Question: I want to remove a node "all" from my Firebase database.
This is my database structure:

It is a default generated node. I have not added it anywhere in the code. Below is my code to insert data into a Firebase database.
'''
protected void onCreate(Bundle savedInstanceState) {
super.onCreate(savedInstanceState);
setContentView(R.layout.login_details);
etemail_id = (EditText) findViewById(R.id.etEmailid);
etpassword = (EditText) findViewById(R.id.etPassword);
tvlogin_details = (TextView) findViewById(R.id.tvLoginDetails);
btback = (Button) findViewById(R.id.btBack);
mAuth = FirebaseAuth.getInstance();
btregister = (Button) findViewById(R.id.btRegister);
database=FirebaseDatabase.getInstance();
reference=database.getReference();
users=new Users();
btregister.setOnClickListener(new View.OnClickListener() {
@Override
public void onClick(View view) {
final String email = etemail_id.getText().toString().trim();
final String password = etpassword.getText().toString().trim();
if (TextUtils.isEmpty(email)) {
etemail_id.setError("Provide your Email first!");
etemail_id.requestFocus();
}
else if (TextUtils.isEmpty(password)) {
etpassword.setError("Enter Password!");
etpassword.requestFocus();
}
else if (!(email.isEmpty() && password.isEmpty())) {
mAuth.createUserWithEmailAndPassword(email, password).addOnCompleteListener(LoginDetails.this, new OnCompleteListener<AuthResult>() {
@Override
public void onComplete(@NonNull Task<AuthResult> task) {
if (task.isSuccessful()) {
reference.addValueEventListener(new ValueEventListener() {
@Override
public void onDataChange(@NonNull DataSnapshot dataSnapshot) {
SharedPreferences sp = getSharedPreferences("Mypref", Context.MODE_PRIVATE);
reference.child("User").child(mAuth.getUid()).setValue(sp);
Toast.makeText(getApplicationContext(), "data entered", Toast.LENGTH_SHORT).show();
}
@Override
public void onCancelled(@NonNull DatabaseError databaseError) {
Toast.makeText(getApplicationContext(), "database error", Toast.LENGTH_SHORT).show();
}
});
Toast.makeText(LoginDetails.this, "Successfully registered", LENGTH_LONG).show();
Intent it = new Intent(getApplicationContext(), Login.class);
startActivity(it);
}
else {
Toast.makeText(LoginDetails.this, "Registration Error", LENGTH_LONG).show();
}
}
});
}
else {
Toast.makeText(LoginDetails.this, "Error", Toast.LENGTH_SHORT).show();
}
}
});
}
'''
Please check what is the problem with it.
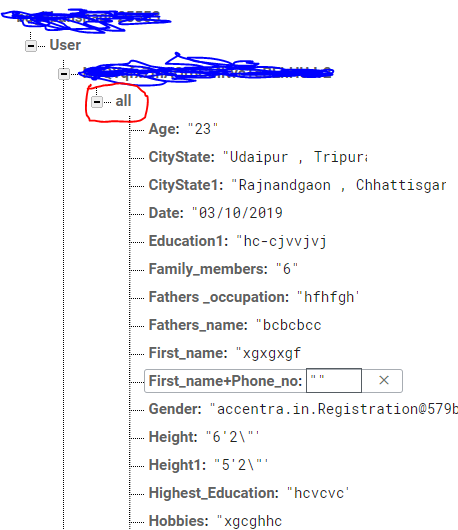
Answer: According to your comment, to remove the 'all' node, please use the following lines of code:
'''
String uid = FirebaseAuth.getInstance().getCurrentUser().getUid();
DatabaseReference rootRef = FirebaseDatabase.getInstance().getReference();
DatabaseReference allRef = rootRef.child("User").child(uid).child("all");
allRef.removeValue().addOnCompleteListener(new OnCompleteListener<Void>() {
@Override
public void onComplete(@NonNull Task<Void> task) {
if (task.isSuccessful()) {
Log.d(TAG, "all node deleted");
}
}
});;
'''